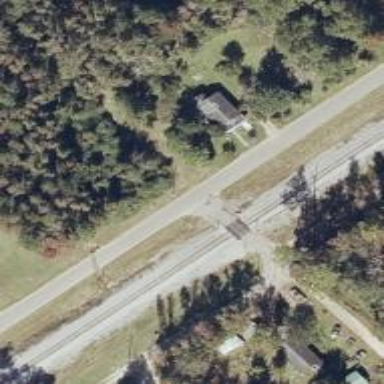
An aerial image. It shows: Railway level crossing.